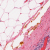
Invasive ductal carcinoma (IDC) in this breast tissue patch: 0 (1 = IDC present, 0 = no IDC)